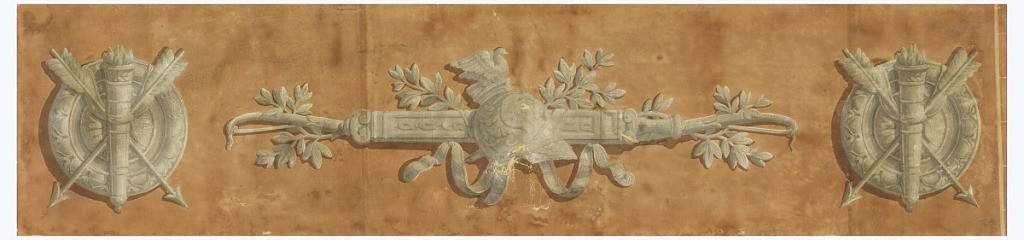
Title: Border
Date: ca. 1815
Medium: Block-printed on paper
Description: Horizontal design. Three military trophies in grisaille on a light brown field.